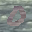
Label: 0